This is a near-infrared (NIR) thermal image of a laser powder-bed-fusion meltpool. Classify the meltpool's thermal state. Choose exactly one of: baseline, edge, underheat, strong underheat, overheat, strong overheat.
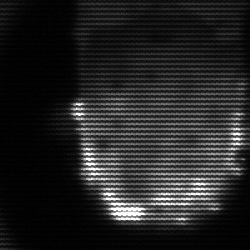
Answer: baseline